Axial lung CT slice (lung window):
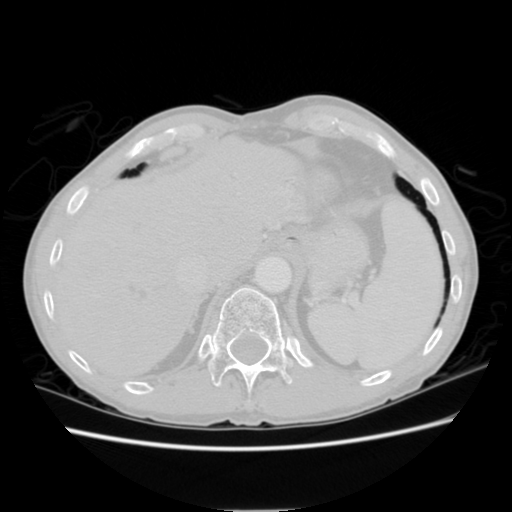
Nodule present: no